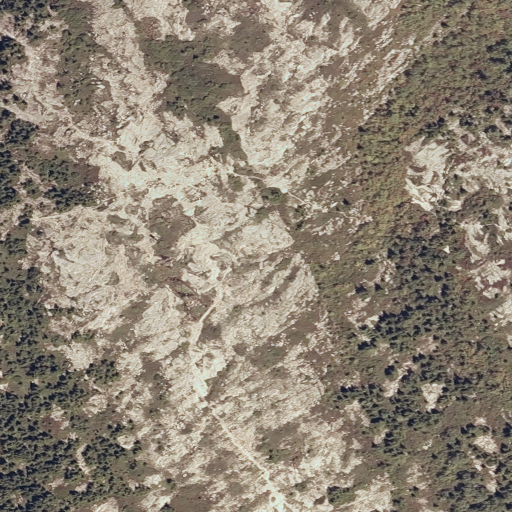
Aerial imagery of mountain in Maine named Sargent Mountain containing shrub, grassland, mixed forest, evergreen forest, and deciduous forest